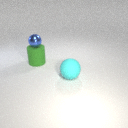
large cyan rubber sphere in front of large green rubber cylinder